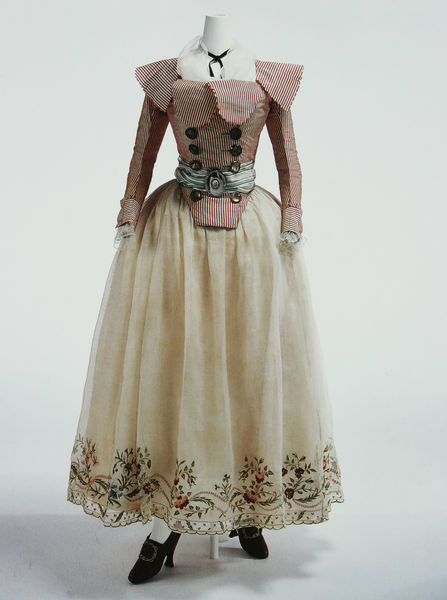
Titel: Jacke und Rock
Standort: Kyoto (Japan)
Institution: Kyoto Costume Institute
Schlagwörter: schatten, weiß, blumen, braun, frankreich, frau, grau, kleid, licht, schwarz, blüten, gürtel, rose, rot, tuch, beige, mode, muster, rock, jacke, bluse, falten, kleidung, kragen, lang, leinen, samt, ärmel, hals, bestickt, kostüm, stickerei, stoff, saum, pflanzen, rosa, schulter, seide, ranken, taille, japan, sommer, modell, halsband, kostum, mieder, schuhe, creme, kette, formen, rand, bordüre, nähen, floral, gestreift, streifen, knöpfe, weste, gestalt, foto, fotografie, photographie, gemustert, schnalle, blumenmuster, reihe, schuh, puppe, ranke, photo, faltenrock, oberteil, mittelalter, absätze, sammlung, gurt, museum, stange, absatz, breit, schnallenschuhe, borde, fotographie, doppelt, kopflos, korsage, schnallen, photografie, blus, fashion, kyoto, stöckelschuhe, knopfreihen, gürtek, trachtenkleid, beife, buntstickerei, gürgel, samtschuhe, schöleife, shirts, gprtel, not sure if its comfy or not, women's fashion